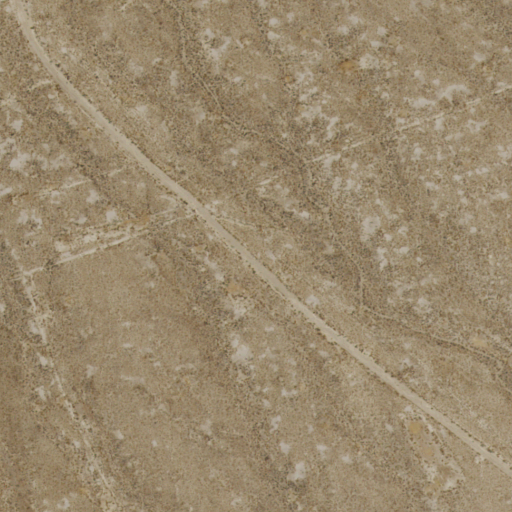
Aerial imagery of valley in Nevada named Philadelphia Canyon containing only shrub